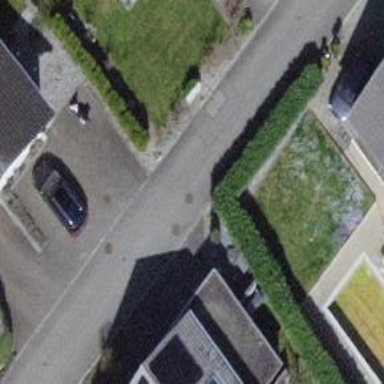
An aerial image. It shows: Hedge acting as barrier.